Field crop: tomato
Growth stage: 2
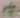
Species: solanum